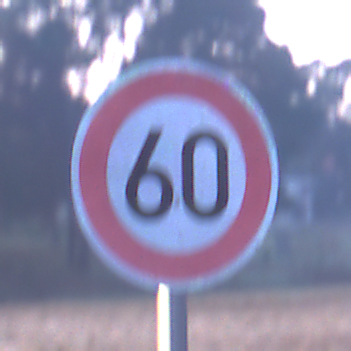
Verkehrszeichen: Geschwindigkeit60
Umgebung: Outdoor, Nature
Tageszeit: SunriseSunset
Wetter: Clear
Licht: Natural
Jahreszeit: NotSpecified
Kontrast: LowContrast